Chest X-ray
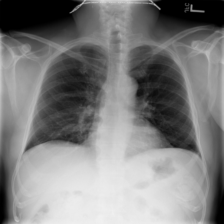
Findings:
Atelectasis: negative
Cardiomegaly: negative
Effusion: negative
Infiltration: negative
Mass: negative
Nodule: negative
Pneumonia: negative
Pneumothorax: negative
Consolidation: negative
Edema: negative
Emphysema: negative
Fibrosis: negative
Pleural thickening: negative
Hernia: negative